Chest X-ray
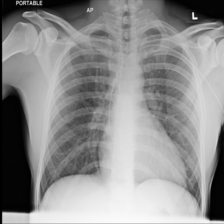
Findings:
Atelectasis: negative
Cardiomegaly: negative
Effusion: negative
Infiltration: negative
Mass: negative
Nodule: negative
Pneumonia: negative
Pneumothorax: negative
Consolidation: negative
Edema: negative
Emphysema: negative
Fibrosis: negative
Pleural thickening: negative
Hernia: negative